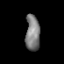
Tissue: prostate
Cell type: T cells
Senescence score: 0.7437
Nuclear area (px): 498
Mean DAPI intensity: 125.938